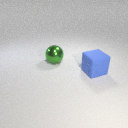
large green metal sphere behind large blue rubber cube